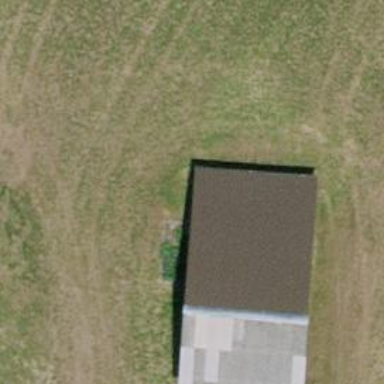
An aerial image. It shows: Shed.